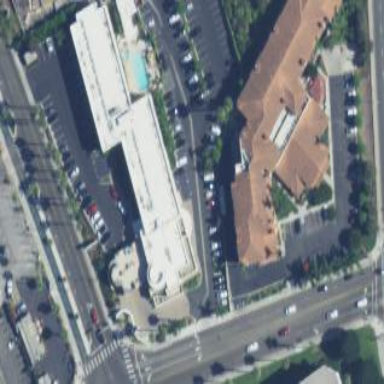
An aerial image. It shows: Hotel building.